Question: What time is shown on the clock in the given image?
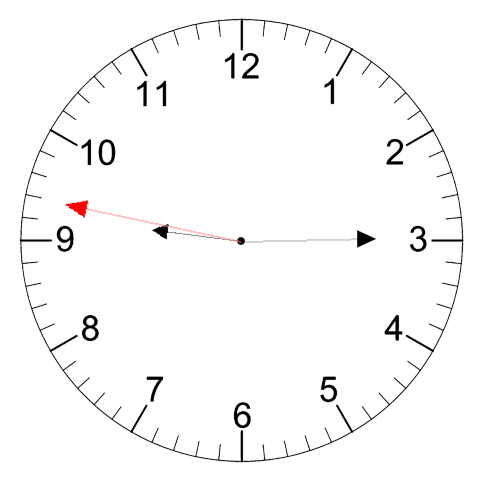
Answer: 09:14:47